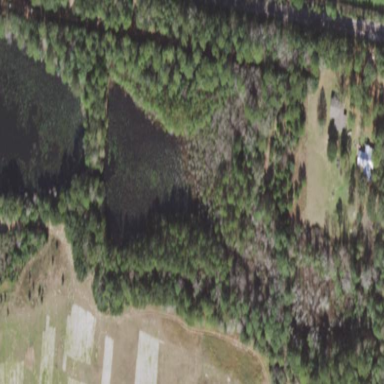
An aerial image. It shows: Swamp in wetland area.